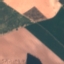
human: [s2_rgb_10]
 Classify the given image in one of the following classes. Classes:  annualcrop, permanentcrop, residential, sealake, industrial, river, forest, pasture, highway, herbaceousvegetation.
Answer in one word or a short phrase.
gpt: AnnualCrop